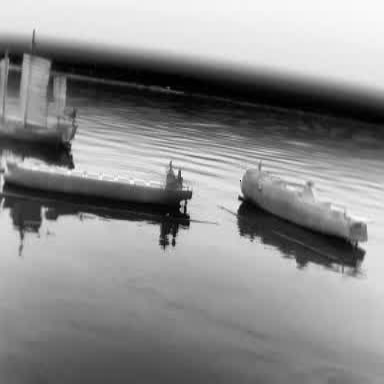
There is a sailboat in the infrared image.